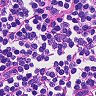
Metastatic tissue present: no